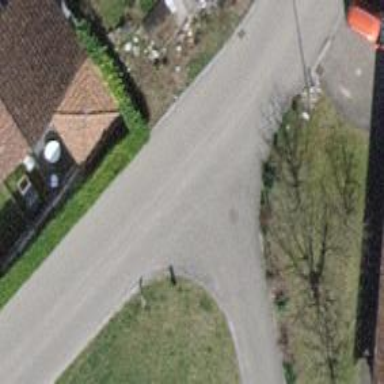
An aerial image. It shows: Residential road with high-quality surface.